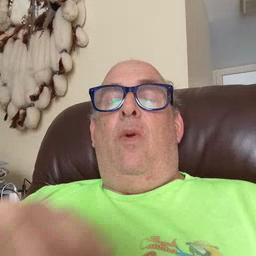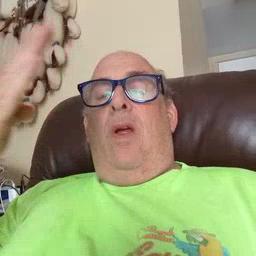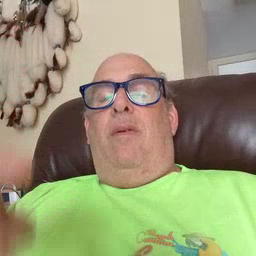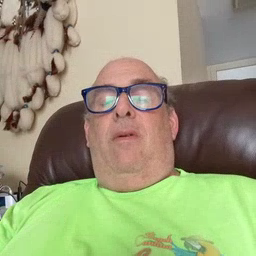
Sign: open